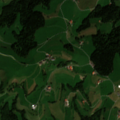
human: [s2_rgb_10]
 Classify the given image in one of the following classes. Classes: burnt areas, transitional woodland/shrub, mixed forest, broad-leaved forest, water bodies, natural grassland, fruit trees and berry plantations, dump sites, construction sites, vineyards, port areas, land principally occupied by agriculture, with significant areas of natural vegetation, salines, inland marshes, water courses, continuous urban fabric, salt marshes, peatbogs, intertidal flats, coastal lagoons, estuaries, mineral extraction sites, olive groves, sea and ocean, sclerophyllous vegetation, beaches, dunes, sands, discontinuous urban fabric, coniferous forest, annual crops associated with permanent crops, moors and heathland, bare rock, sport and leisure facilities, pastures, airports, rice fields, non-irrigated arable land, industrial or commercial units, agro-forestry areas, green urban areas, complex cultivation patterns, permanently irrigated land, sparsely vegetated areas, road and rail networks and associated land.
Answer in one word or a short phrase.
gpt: pastures, coniferous forest, mixed forest